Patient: sex M, age 78
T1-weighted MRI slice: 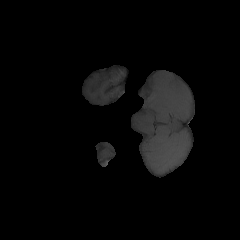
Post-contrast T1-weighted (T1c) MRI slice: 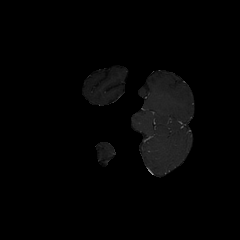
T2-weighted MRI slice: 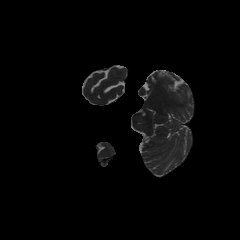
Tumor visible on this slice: no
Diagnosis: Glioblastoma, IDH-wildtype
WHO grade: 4